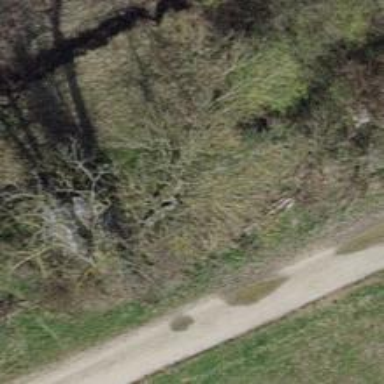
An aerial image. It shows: Row of deciduous broadleaved trees.